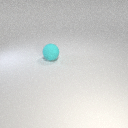
large cyan rubber sphere